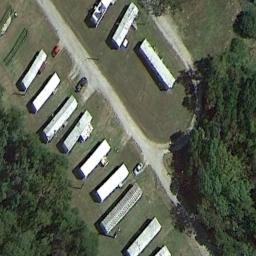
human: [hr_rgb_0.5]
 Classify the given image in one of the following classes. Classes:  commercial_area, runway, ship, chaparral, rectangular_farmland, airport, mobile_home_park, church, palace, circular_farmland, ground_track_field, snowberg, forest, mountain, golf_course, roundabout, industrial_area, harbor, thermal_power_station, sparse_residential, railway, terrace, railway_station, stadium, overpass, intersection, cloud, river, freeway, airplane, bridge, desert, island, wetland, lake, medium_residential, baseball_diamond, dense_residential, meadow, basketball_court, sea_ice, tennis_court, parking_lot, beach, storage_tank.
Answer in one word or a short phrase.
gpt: mobile_home_park